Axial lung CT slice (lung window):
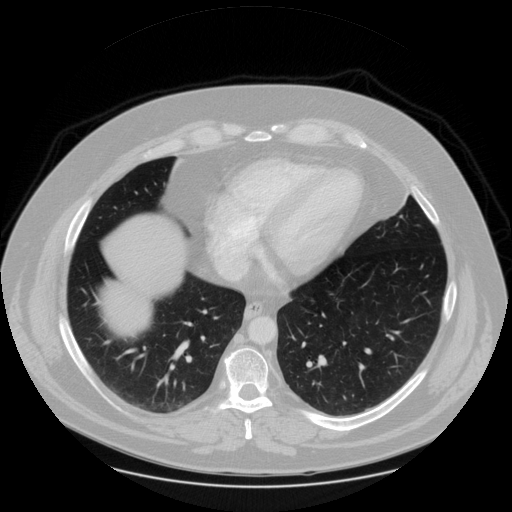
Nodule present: no